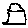
Label: house